Interaction volume radius: 5 \u00c5
Interaction volume height: 20 \u00c5
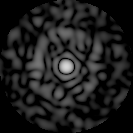
Disorder parameter: 0.8527